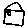
Label: house